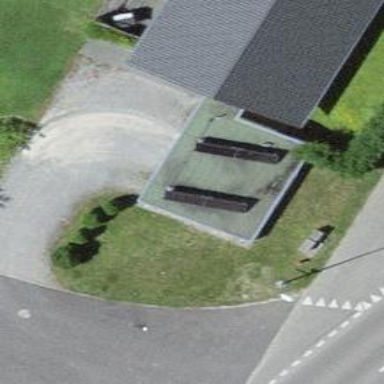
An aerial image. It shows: Garage.